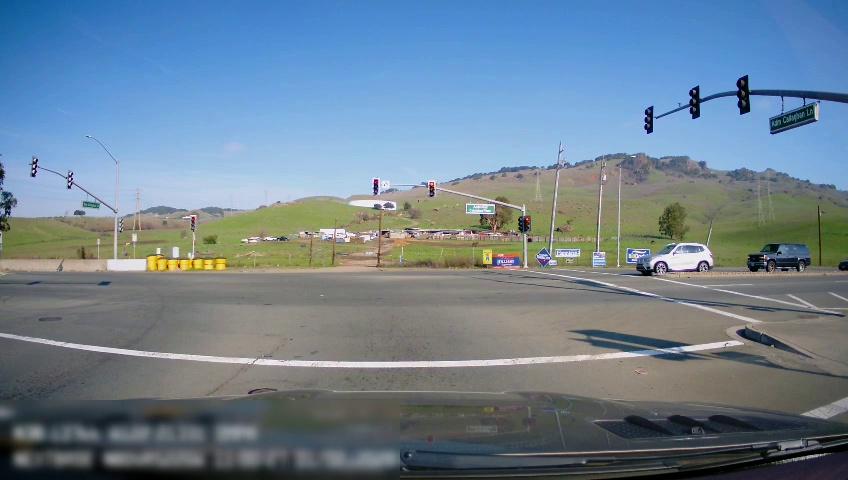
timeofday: Day
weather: Sunny
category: Drivable Space
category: Vehicles | SUV
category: Vehicles | SUV
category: Vehicles | Car
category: Lanes | Opposite Lane
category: Traffic | Lights
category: Traffic | Lights
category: Traffic | Lights
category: Traffic | Lights
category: Traffic | Lights
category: Traffic | Lights
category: Traffic | Lights
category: Traffic | Signs
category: Traffic | Lights
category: Traffic | Lights
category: Traffic | Signs
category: Traffic | Lights
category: Traffic | Lights
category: Traffic | Signs